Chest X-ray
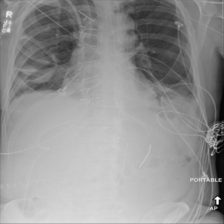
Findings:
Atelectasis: negative
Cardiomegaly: negative
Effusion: negative
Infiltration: negative
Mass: negative
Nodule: negative
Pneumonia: negative
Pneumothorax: negative
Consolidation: negative
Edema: negative
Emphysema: negative
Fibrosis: negative
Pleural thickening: negative
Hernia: negative